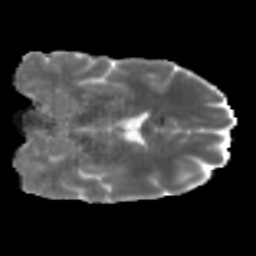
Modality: MD
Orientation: coronal
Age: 46
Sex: male
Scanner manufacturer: siemens
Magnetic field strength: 3 T
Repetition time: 5 s
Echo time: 0.092 s